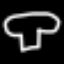
Label: mushroom